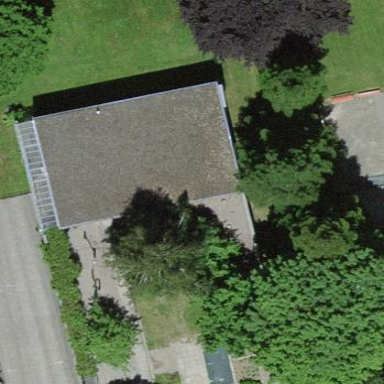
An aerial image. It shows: Kindergarten.